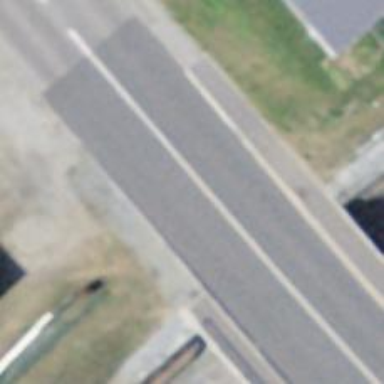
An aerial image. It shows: Asphalt road bridge crossing over abandoned railway at the secondary level.